Question: I have a simple python script like:
'''
#!/usr/bin/python
import requests
from lxml import html
response = requests.get('http://site.ir/')
out=response.content
tree = html.fromstring(open(out).read())
print [e.text_content() for e in tree.xpath('//div[class="group"]/div[class="groupinfo"]/a/text()')]
'''
I used xpath in order to get value of tag 'a' as you can see from image below...

But the output sample is not what I expected.
UPDATE
I have also the following error:
'''
Traceback (most recent call last):
File "p.py", line 7, in <module>
tree = html.fromstring(open(out).read())
IOError: [Errno 36] File name too long: '
<!DOCTYPE html PUBLIC "-//W3C//DTD XHTML 1.0 Transitional//EN" ....
'''
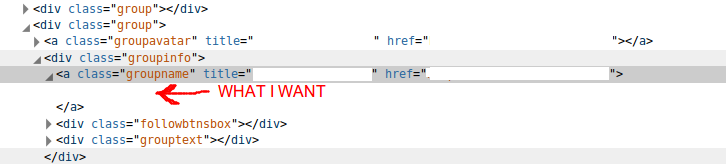
Answer: You need to put '@' at the beginning of attribute name to address an attribute in XPath :
'''
//div[@class="group"]/div[@class="groupinfo"]/a/text()
'''